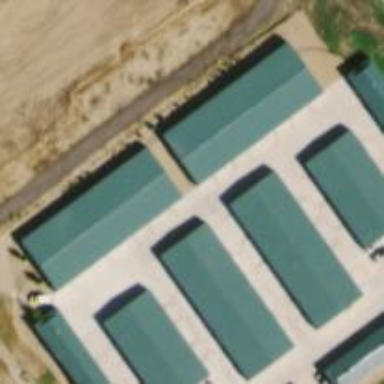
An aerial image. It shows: Building that serves as storage rental shop.